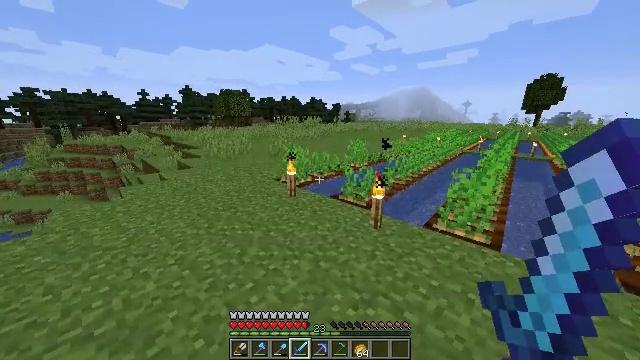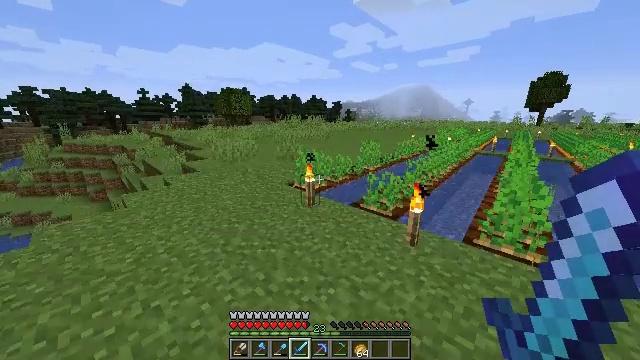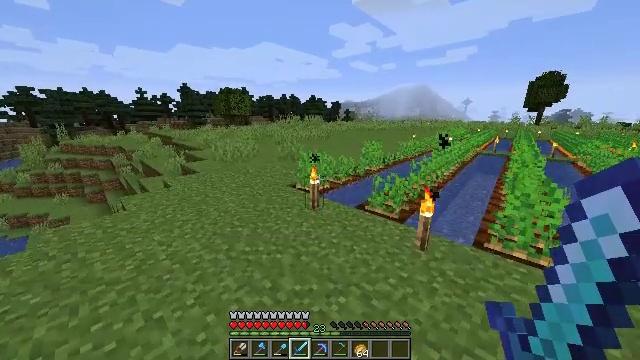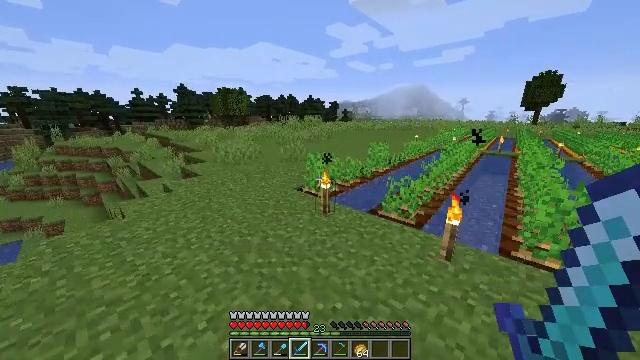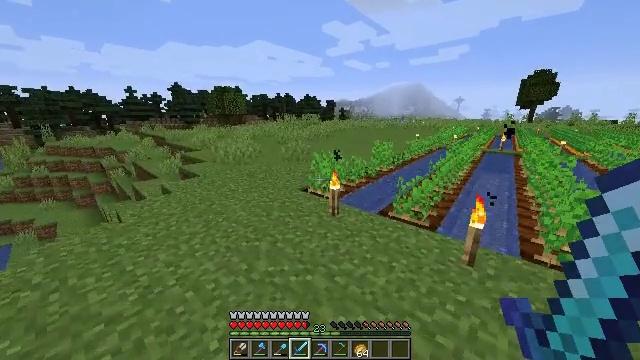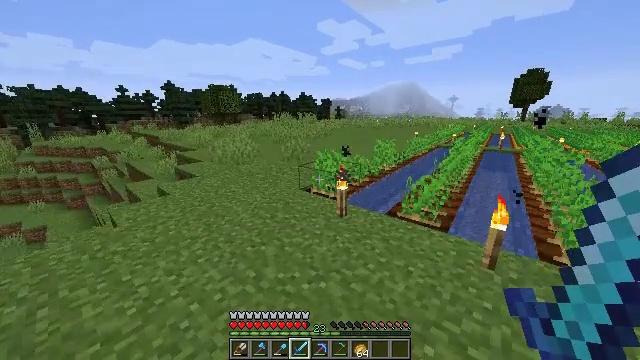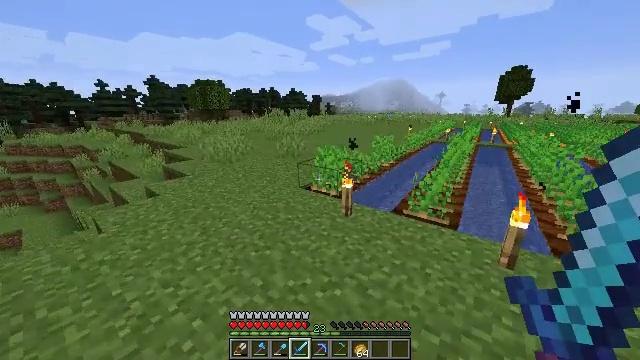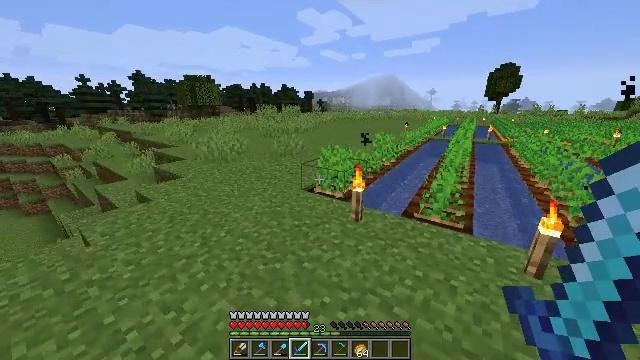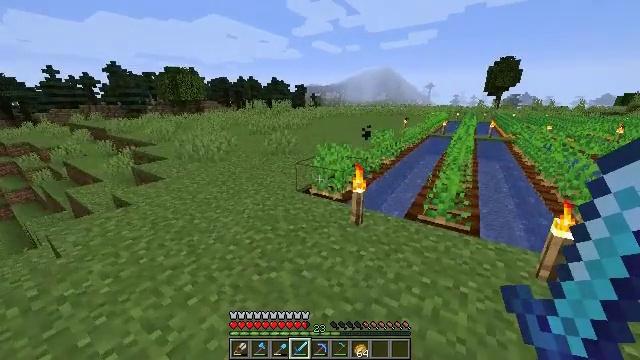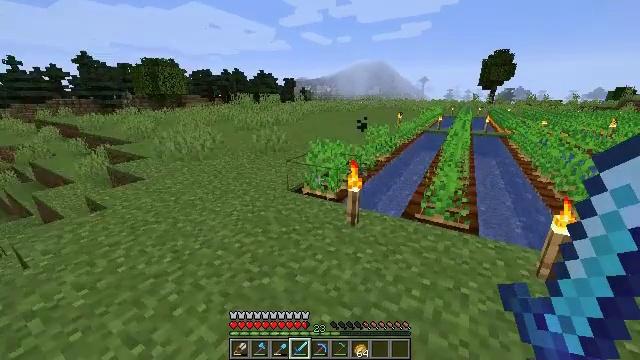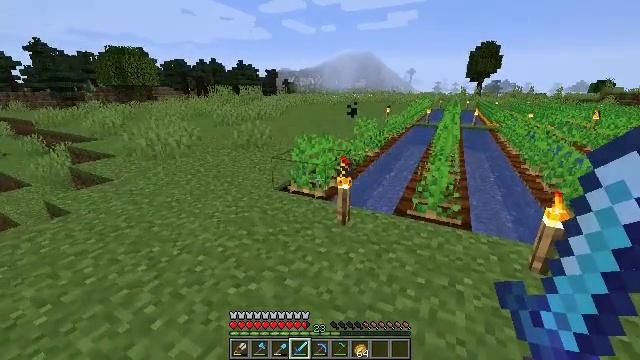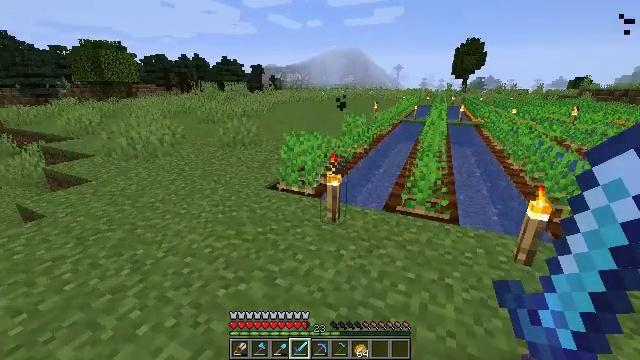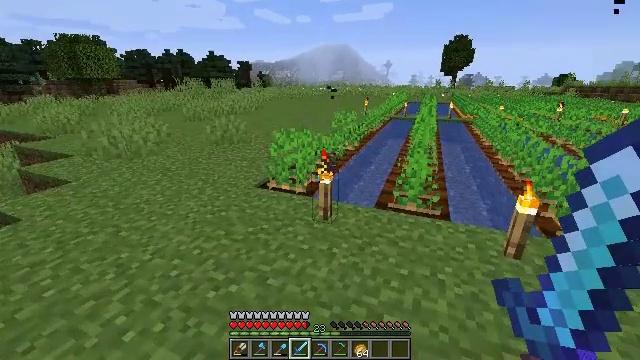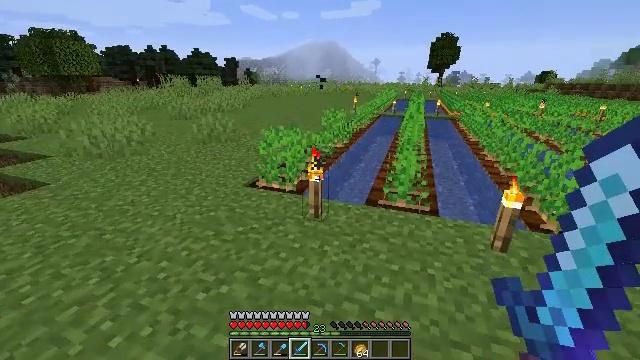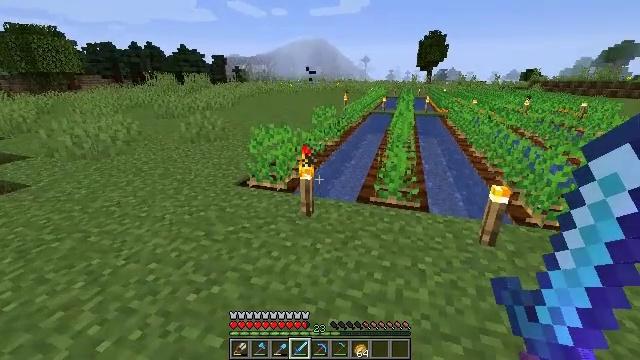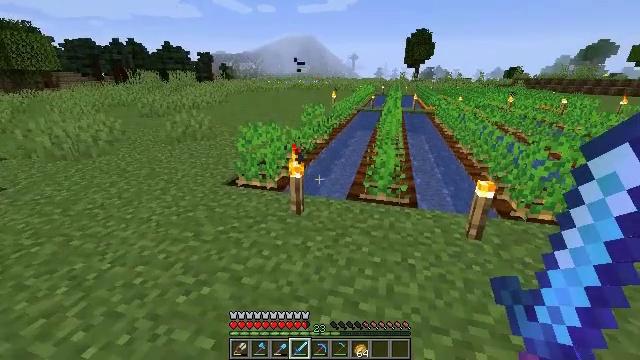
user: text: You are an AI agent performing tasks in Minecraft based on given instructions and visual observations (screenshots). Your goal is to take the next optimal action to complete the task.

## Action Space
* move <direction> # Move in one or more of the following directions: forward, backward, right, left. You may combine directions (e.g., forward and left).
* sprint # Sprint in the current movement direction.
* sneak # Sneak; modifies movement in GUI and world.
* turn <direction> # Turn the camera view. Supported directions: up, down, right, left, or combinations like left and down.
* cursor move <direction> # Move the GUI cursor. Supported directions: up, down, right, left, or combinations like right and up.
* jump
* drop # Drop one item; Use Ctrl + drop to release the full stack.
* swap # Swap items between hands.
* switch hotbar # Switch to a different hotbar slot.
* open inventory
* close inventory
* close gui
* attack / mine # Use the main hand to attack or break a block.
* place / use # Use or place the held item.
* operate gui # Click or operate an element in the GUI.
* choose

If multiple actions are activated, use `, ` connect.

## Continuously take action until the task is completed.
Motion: motion action
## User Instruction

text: Dig up potatoes from the soil.
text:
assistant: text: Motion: move forward and move left
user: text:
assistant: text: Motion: move forward and move left
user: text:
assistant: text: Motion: move forward and move left
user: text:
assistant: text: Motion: move forward and move left
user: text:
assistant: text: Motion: move forward and move left, turn right
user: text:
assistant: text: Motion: move forward and move left, turn right
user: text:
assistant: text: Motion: turn right
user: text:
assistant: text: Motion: turn right
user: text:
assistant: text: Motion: turn right
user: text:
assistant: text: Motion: turn right
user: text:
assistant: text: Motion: turn right
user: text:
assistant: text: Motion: turn right
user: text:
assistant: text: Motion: turn right
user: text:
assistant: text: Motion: turn right
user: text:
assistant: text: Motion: turn right
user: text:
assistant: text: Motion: turn right
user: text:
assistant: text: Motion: turn right
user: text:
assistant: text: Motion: no_op
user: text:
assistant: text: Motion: no_op
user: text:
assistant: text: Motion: move forward
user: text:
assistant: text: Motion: move forward and move left, turn right
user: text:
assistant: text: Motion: move forward and move left
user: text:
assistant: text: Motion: move forward and move left
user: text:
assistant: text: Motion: move forward and move left
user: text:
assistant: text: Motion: move forward and move left
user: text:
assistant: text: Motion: no_op
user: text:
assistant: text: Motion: no_op
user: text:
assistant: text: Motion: no_op
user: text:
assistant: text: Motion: move left
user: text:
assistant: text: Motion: move left, turn right